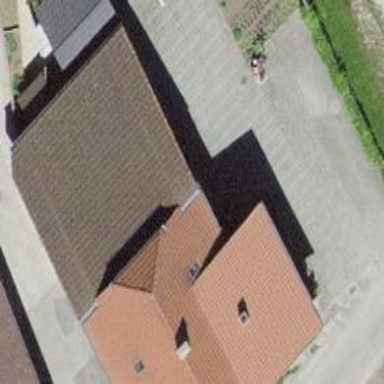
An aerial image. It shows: Residential building.